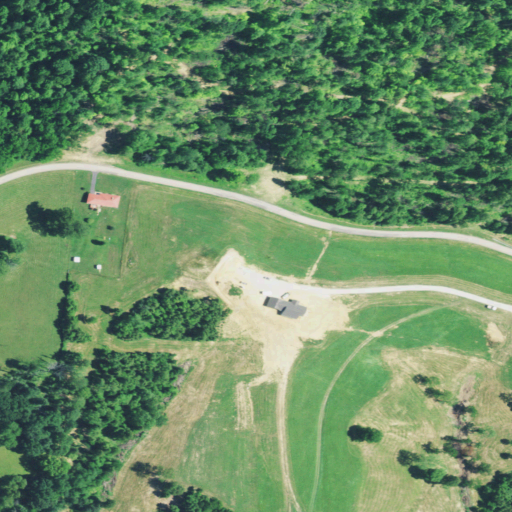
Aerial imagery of ridge(s) in Ohio named Poplar Ridge containing deciduous forest, pasture, open development, and grassland